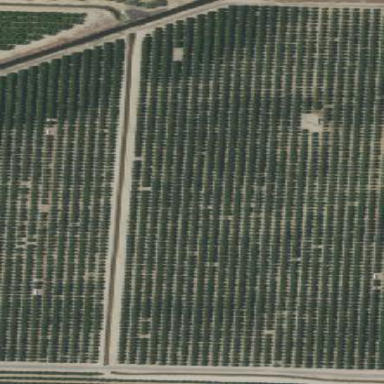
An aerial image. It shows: Orange orchard with beautiful orange trees.